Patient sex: M
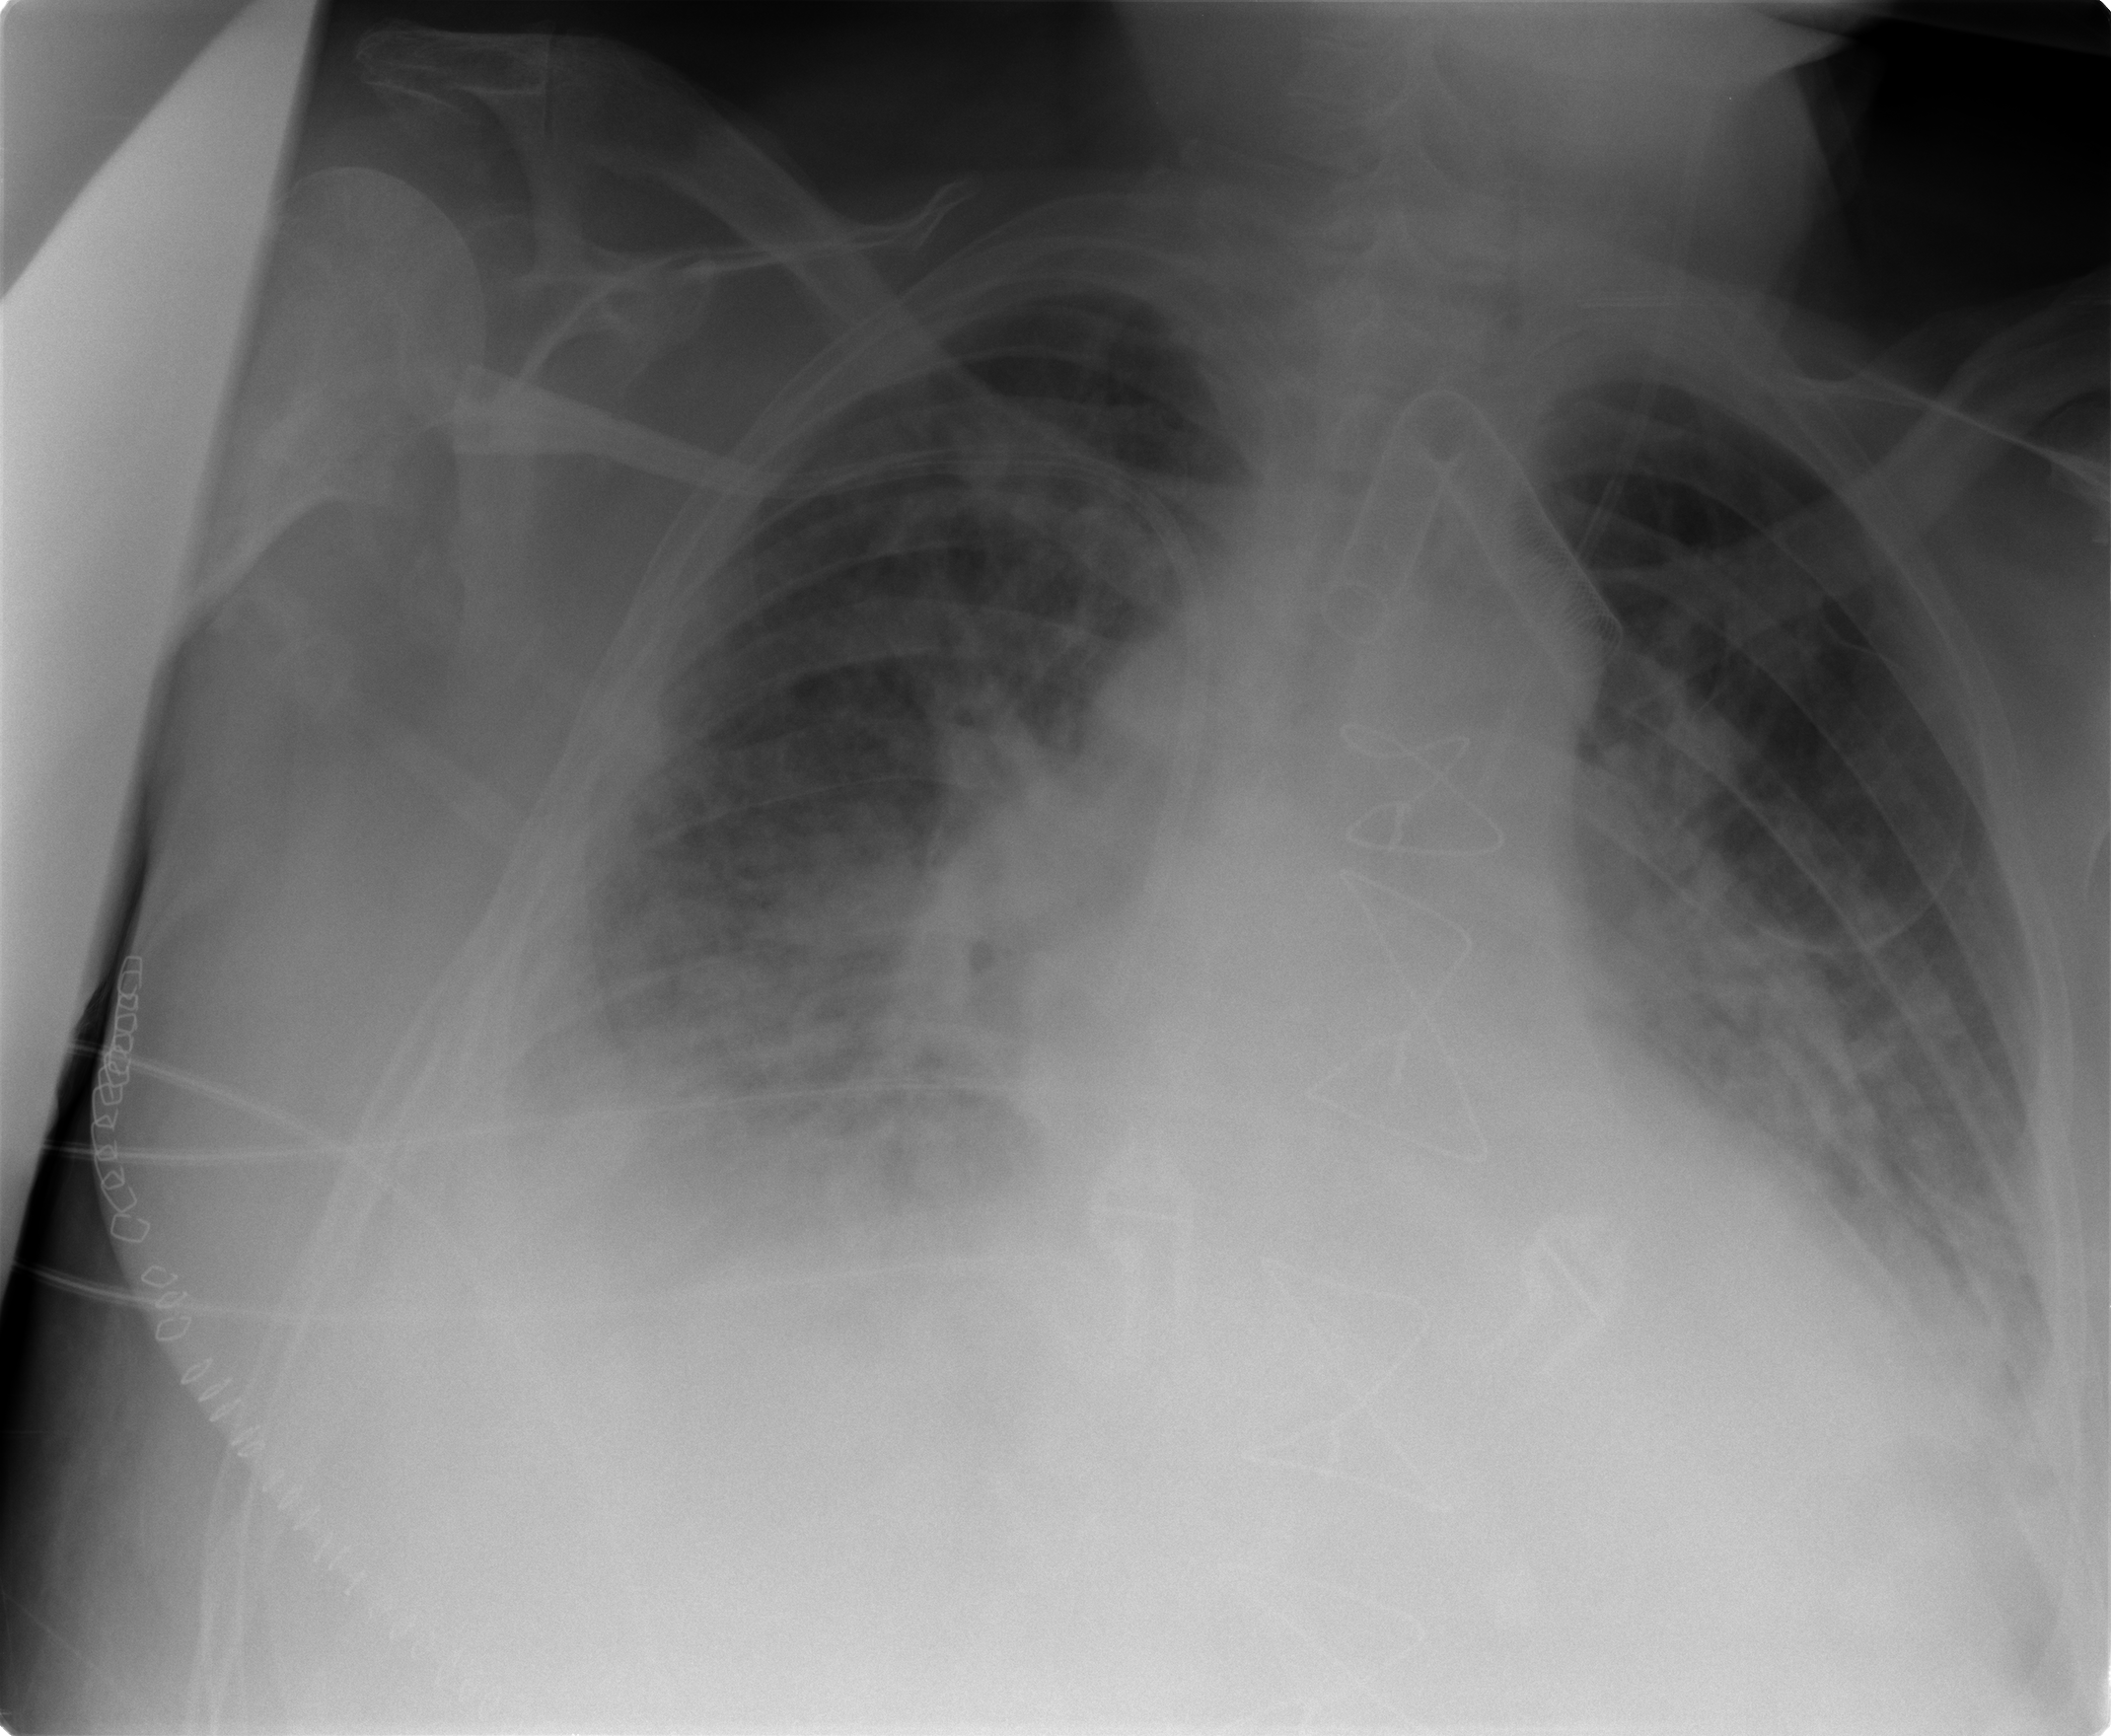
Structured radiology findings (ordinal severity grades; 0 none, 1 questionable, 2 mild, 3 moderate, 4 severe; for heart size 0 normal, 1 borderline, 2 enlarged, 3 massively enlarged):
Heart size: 2
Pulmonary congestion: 3
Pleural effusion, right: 3
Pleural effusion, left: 2
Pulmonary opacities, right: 3
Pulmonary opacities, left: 3
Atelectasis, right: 3
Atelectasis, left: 3